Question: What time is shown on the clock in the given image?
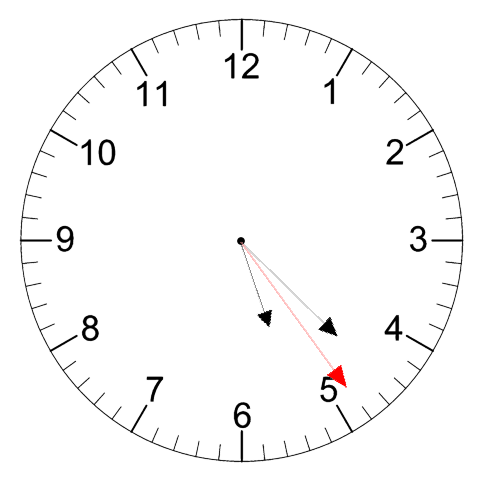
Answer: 05:22:24